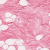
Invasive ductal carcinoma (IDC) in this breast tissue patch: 0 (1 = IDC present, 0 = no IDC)